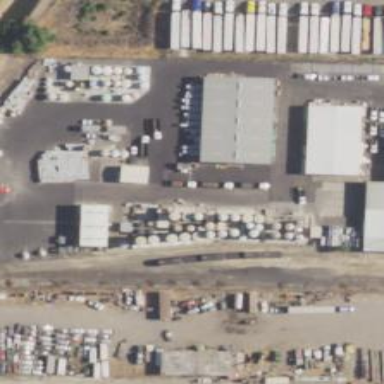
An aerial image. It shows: Industrial area.